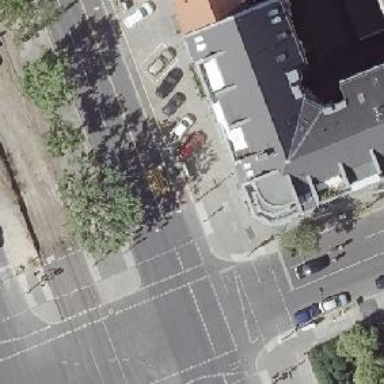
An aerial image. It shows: There is parking obstacle present.